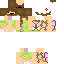
A female human skin with pale skin, wearing brown long hair dressed in a blue hoodie and black pants, featuring a closed mouth.